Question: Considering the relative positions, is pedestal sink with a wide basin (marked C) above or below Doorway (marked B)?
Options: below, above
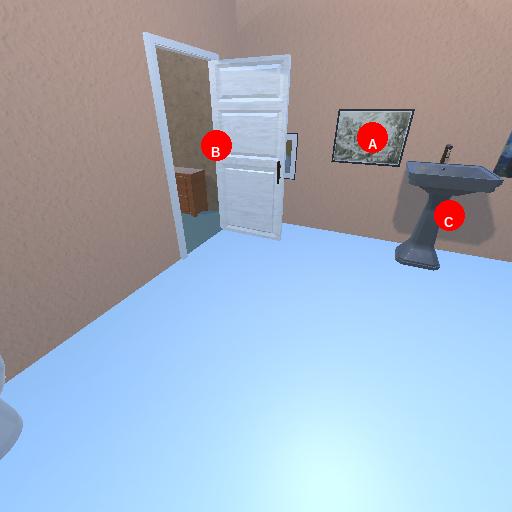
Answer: below